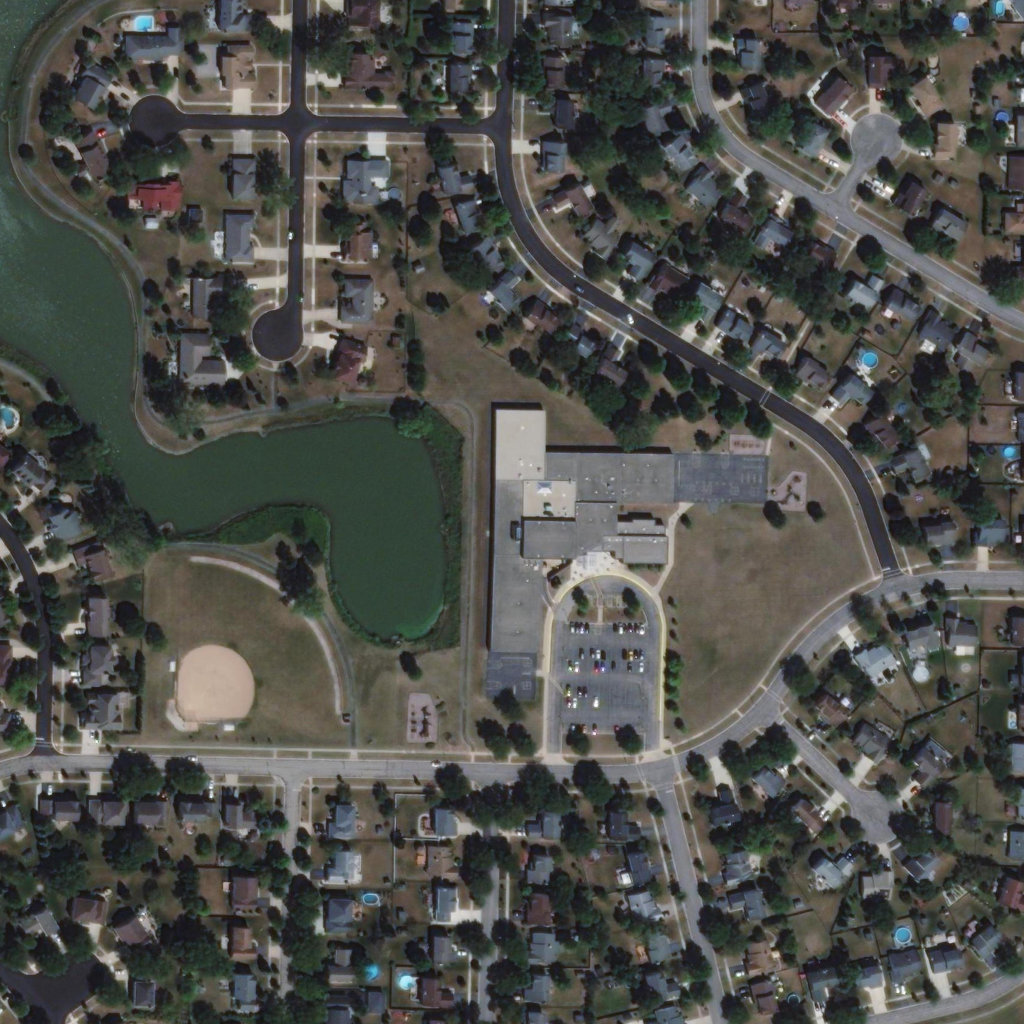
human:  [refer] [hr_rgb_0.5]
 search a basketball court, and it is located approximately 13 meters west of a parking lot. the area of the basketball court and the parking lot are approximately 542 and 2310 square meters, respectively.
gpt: <box>[[47, 63, 52, 68, 0]]</box>

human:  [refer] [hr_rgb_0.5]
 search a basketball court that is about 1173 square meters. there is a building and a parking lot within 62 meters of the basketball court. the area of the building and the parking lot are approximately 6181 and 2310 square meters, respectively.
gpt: <box>[[64, 43, 74, 49, 0]]</box>

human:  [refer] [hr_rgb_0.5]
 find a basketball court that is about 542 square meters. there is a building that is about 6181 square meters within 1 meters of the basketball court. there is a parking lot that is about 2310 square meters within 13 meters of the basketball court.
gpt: <box>[[47, 63, 52, 68, 0]]</box>